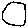
Label: circle